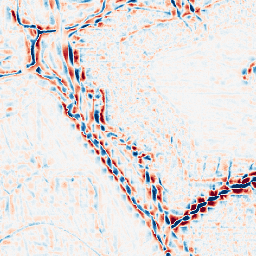
Category: wavelet
Decomposition family: wavelet_biorthogonal
Decomposition parameters: wavelet: bior2.4
level: 3
Upsampling method: quadratic
Upsampling parameters: scale: 4
Upsampling scale: 4